Field crop: tomato
Growth stage: 2
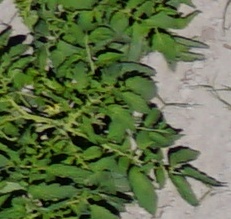
Species: tomato